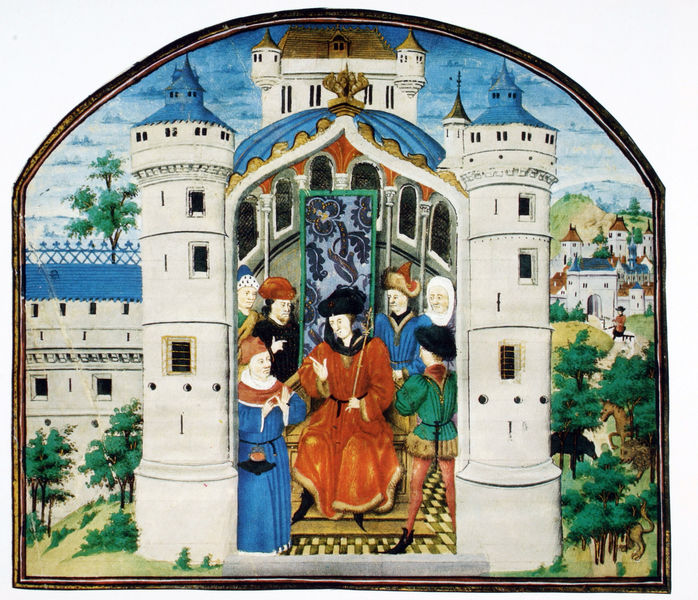
Titel: König im Palast, von seinen Ministern umgeben
Künstler: unbekannt
Standort: Rouen
Institution: Bibliothèque Municipale
Schlagwörter: baum, berg, blau, blätter, gemälde, himmel, laub, mann, weiß, wolken, bäume, frauen, gelb, grün, landschaft, menschen, sitzen, stadt, braun, bunt, fenster, frau, grau, hell, hintergrund, hut, hüte, kariert, männer, orange, raum, schwarz, strasse, säule, säulen, dach, gebäude, gras, gürtel, haus, park, rot, schleier, schloss, tier, tiere, tuch, weg, wiese, wolke, zaun, haube, malerei, muster, ornament, schachbrettmuster, teppich, bart, mütze, mützen, architektur, diener, falten, mensch, pelz, rahmen, herr, innenraum, baumstamm, häuser, hügel, natur, brücke, büsche, gitter, kirche, sträucher, boden, gold, mantel, stoff, adel, gewänder, saum, spitzen, pflanzen, gotik, krone, wald, pferd, pferde, reiter, turm, garten, magd, bogen, fassade, schuhe, berge, gebirge, dorf, dächer, französisch, kuppel, könig, thron, wandteppich, kopftuch, symmetrie, stufe, stufen, tor, zinnen, bögen, erker, schaf, burg, türme, palast, festung, schnitt, fliesen, illustration, herrscher, tierpark, zoo, hauben, fürst, schimmel, löcher, arkaden, halbrund, fries, wappen, stadttor, sims, öffnung, fenstergitter, kerker, vergittert, mittelalter, märchen, rundbögen, priester, baldachin, heiliger, wildschwein, einblick, turmspitzen, rösser, gothik, sitzender, stockwerke, burggraben, miniatur, burgfräulein, querschnitt, wandbehang, islam, zepter, szepter, bauwerk, v ausschnitt, schnabelschuhe, rundtürme, schießscharten, rotunde, gesimse, durchschnitt, westwerk, ecktürme, ebäude, renessaince, dachgarten, lau, burganlage, spätgotik, turmhelme, berater, beratung, rme, buchmalerei, islamisch, burgund, kielbogen, untergebene, stundenbuch, beinling, beinlinge, berry, duc de berry, stqab, strümpe, studenbuch, ürme, scholastik